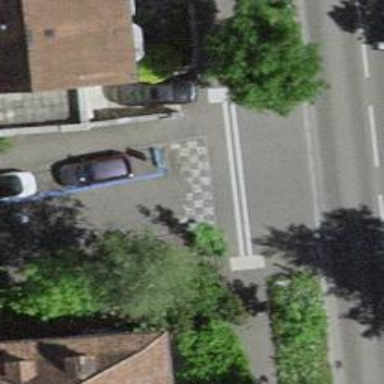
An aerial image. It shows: Unmarked road crossing.